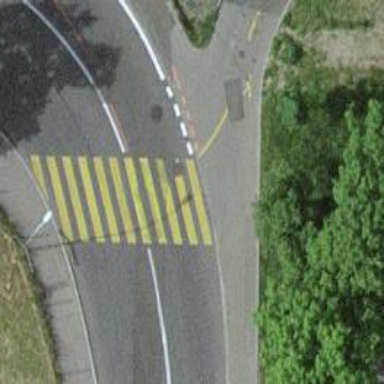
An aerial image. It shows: Kerb barrier.